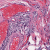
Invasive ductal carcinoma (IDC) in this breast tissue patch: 1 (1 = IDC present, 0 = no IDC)